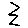
Label: zigzag